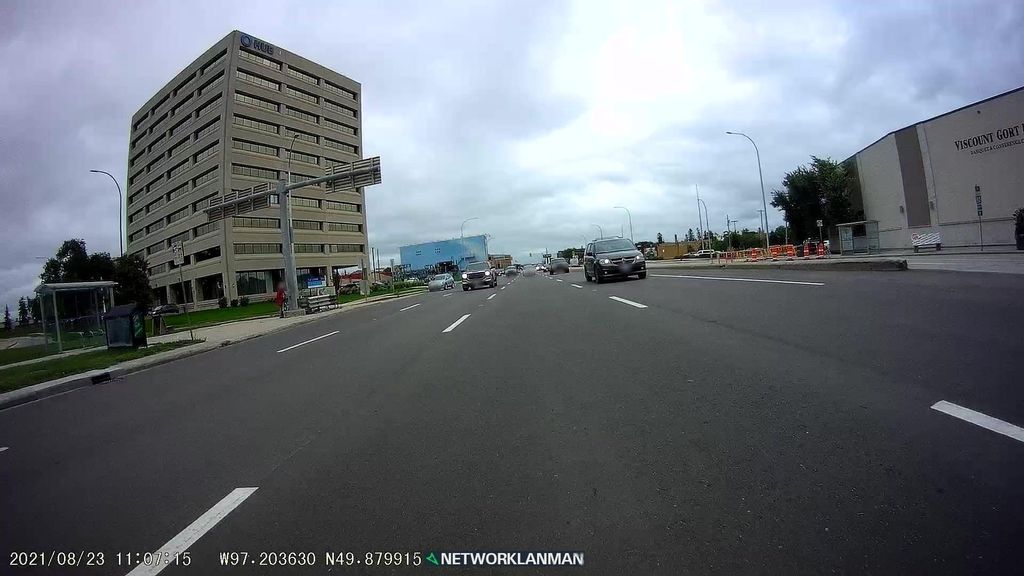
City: winnipeg